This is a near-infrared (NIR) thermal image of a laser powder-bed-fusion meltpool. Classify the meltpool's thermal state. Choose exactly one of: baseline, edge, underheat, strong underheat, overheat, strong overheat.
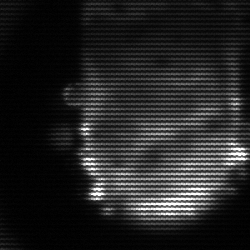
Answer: baseline